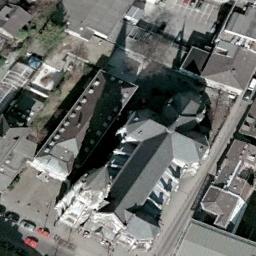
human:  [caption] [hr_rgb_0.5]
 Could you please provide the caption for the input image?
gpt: It was a cyan church, Which looked like a cross from above .

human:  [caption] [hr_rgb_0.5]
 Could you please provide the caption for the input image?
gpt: The gray church is surrounded by some buildings with a road passed by .

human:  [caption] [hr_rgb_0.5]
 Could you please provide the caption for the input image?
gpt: The church with a tower and the rest of the church has a cross-shaped roof .

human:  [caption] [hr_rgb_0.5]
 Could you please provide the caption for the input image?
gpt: A church with a gray roof, The main house of the church has a cross-shaped roof, There are many buildings around the church, And many roads and trees .

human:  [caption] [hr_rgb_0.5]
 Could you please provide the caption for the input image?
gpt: Many cars are near the church .